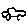
Label: car